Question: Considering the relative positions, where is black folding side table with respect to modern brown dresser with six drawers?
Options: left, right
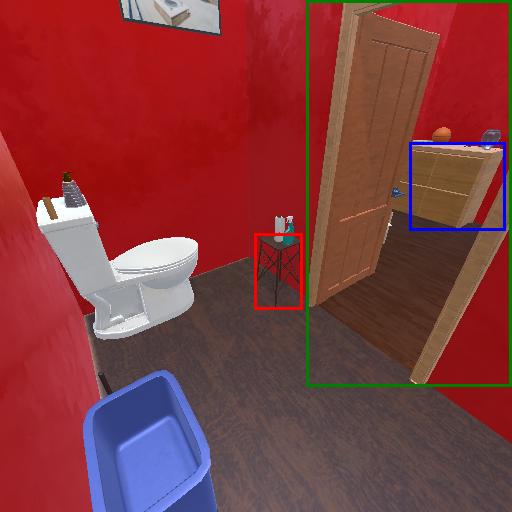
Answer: left